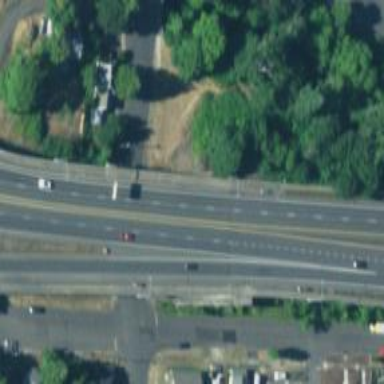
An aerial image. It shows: Trunk highway with expressway features.